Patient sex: F
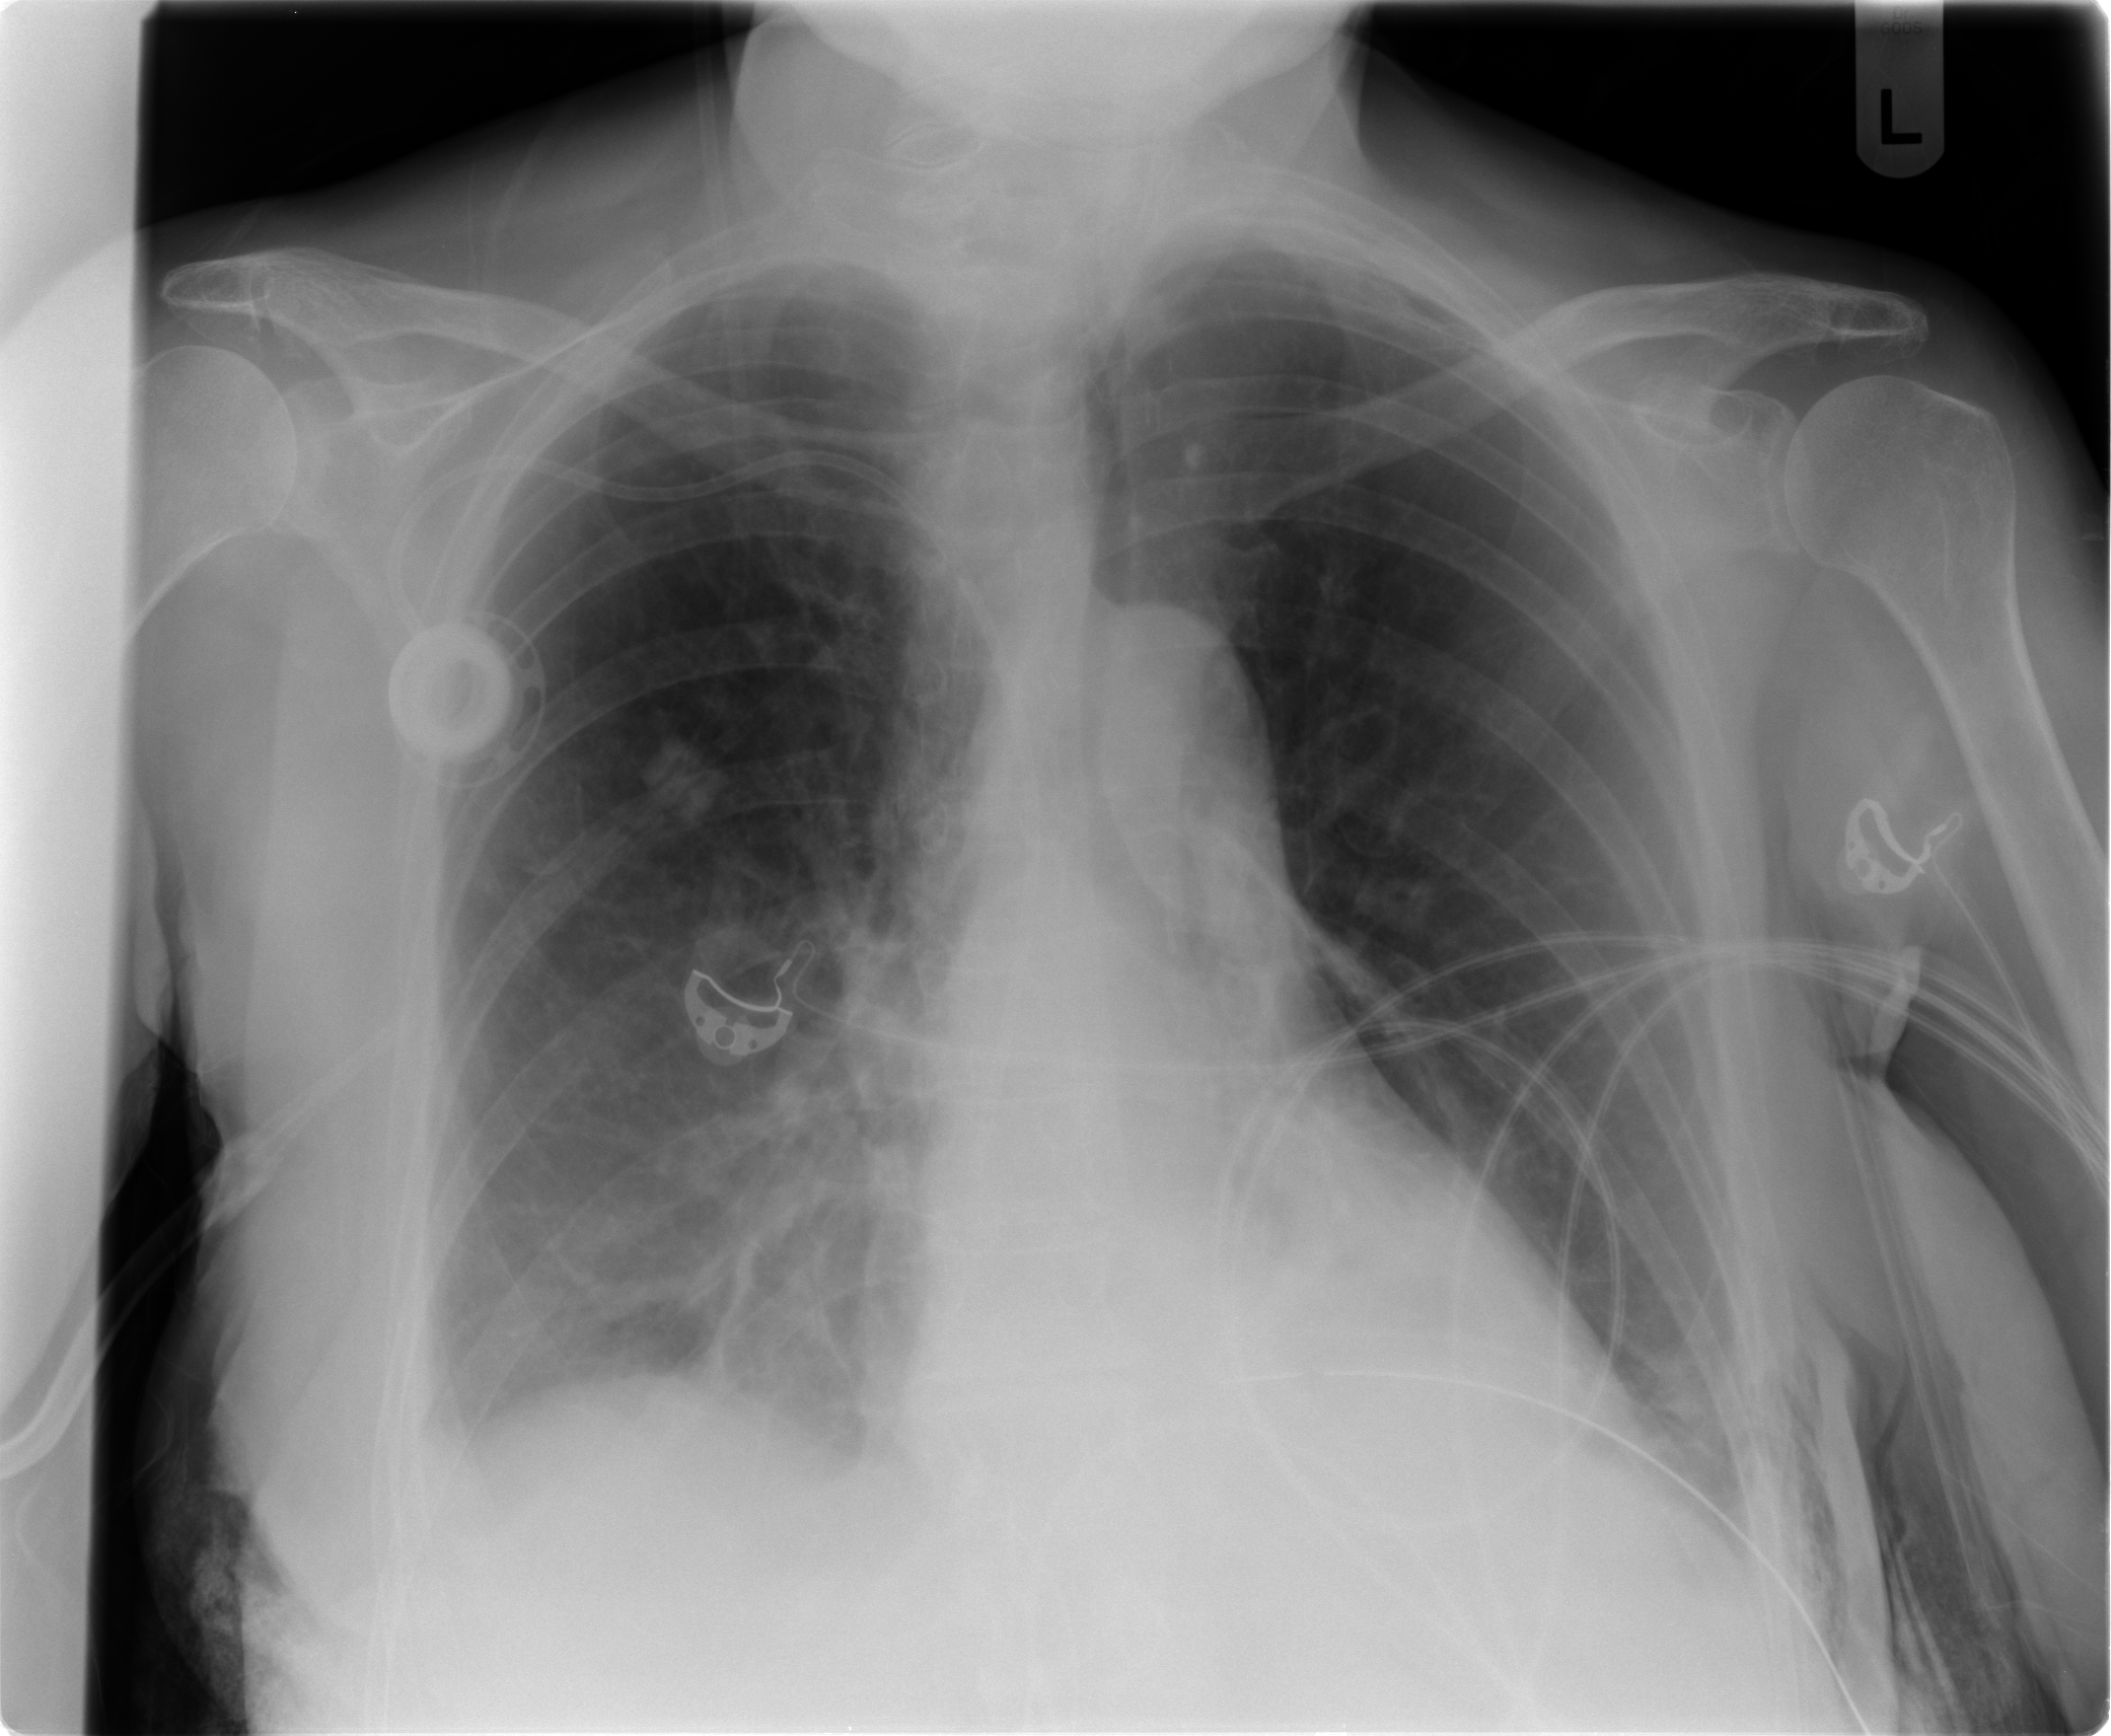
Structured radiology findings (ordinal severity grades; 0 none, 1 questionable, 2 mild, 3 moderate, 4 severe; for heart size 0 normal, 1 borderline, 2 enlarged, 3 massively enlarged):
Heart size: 0
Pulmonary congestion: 0
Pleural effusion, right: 1
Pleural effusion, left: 1
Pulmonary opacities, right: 0
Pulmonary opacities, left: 0
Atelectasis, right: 1
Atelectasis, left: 2